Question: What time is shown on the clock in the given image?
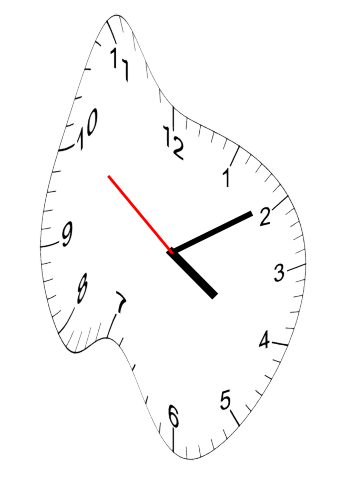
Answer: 04:09:51